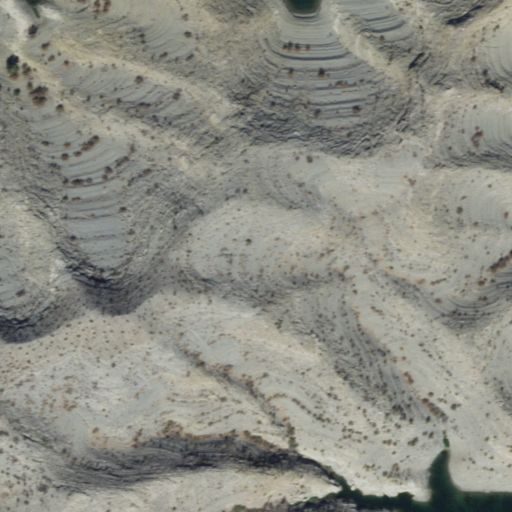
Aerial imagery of island in Arizona named Heron Point containing shrub, grassland, and open water